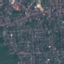
Land use / land cover: Residential